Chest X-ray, AP view. Patient: 46 years old, sex M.
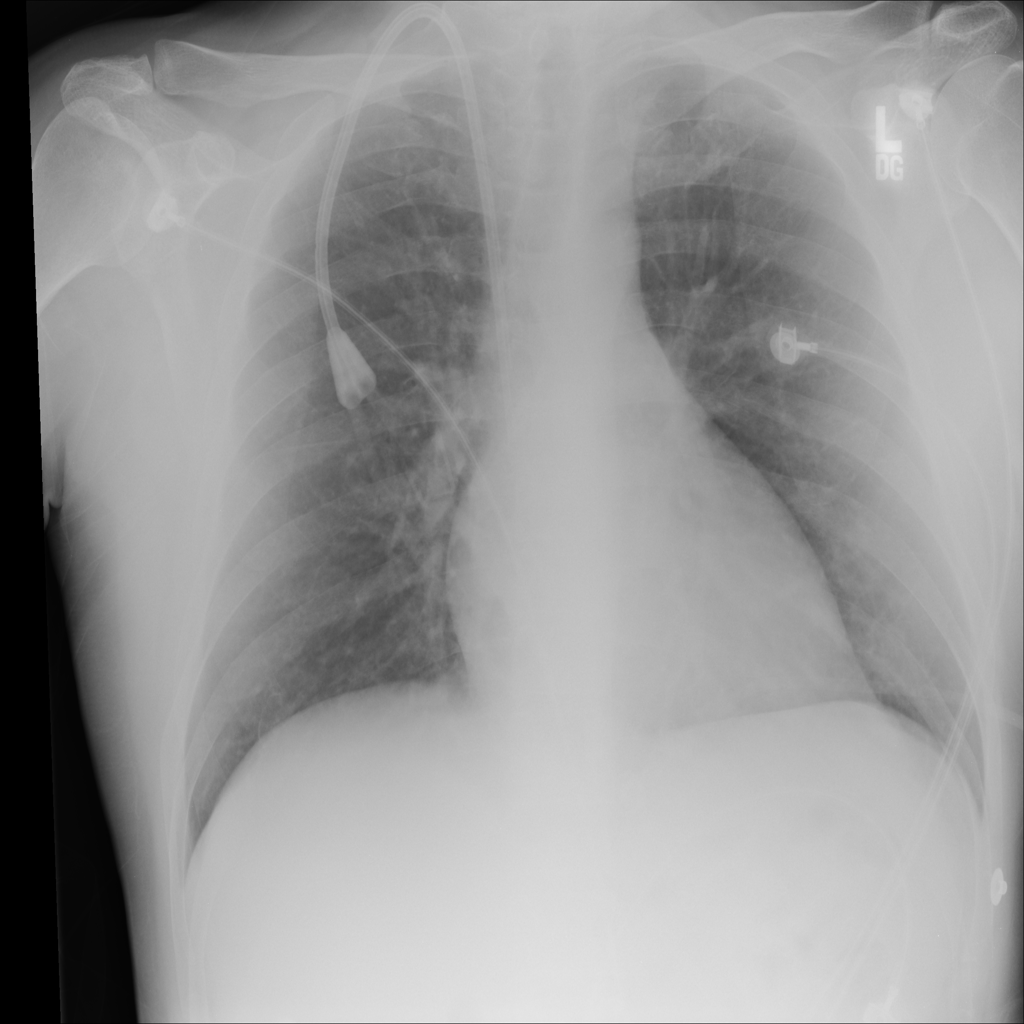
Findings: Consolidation